Aerial crown-view tile of a tropical tree (Barro Colorado Island, Panama), acquired 20250715:
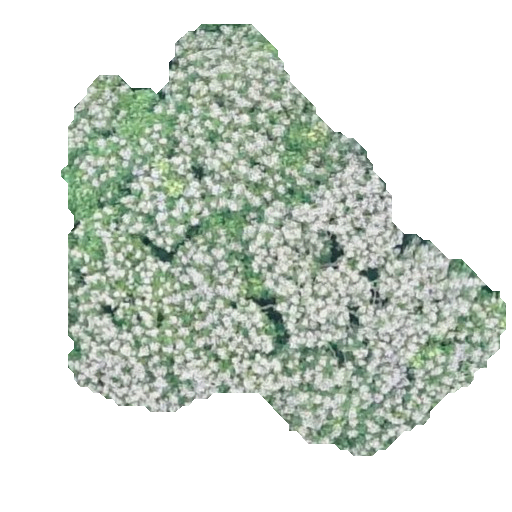
Species: Dipteryx oleifera
GBIF accepted scientific name: Dipteryx oleifera
Crown area: 180.172 m²